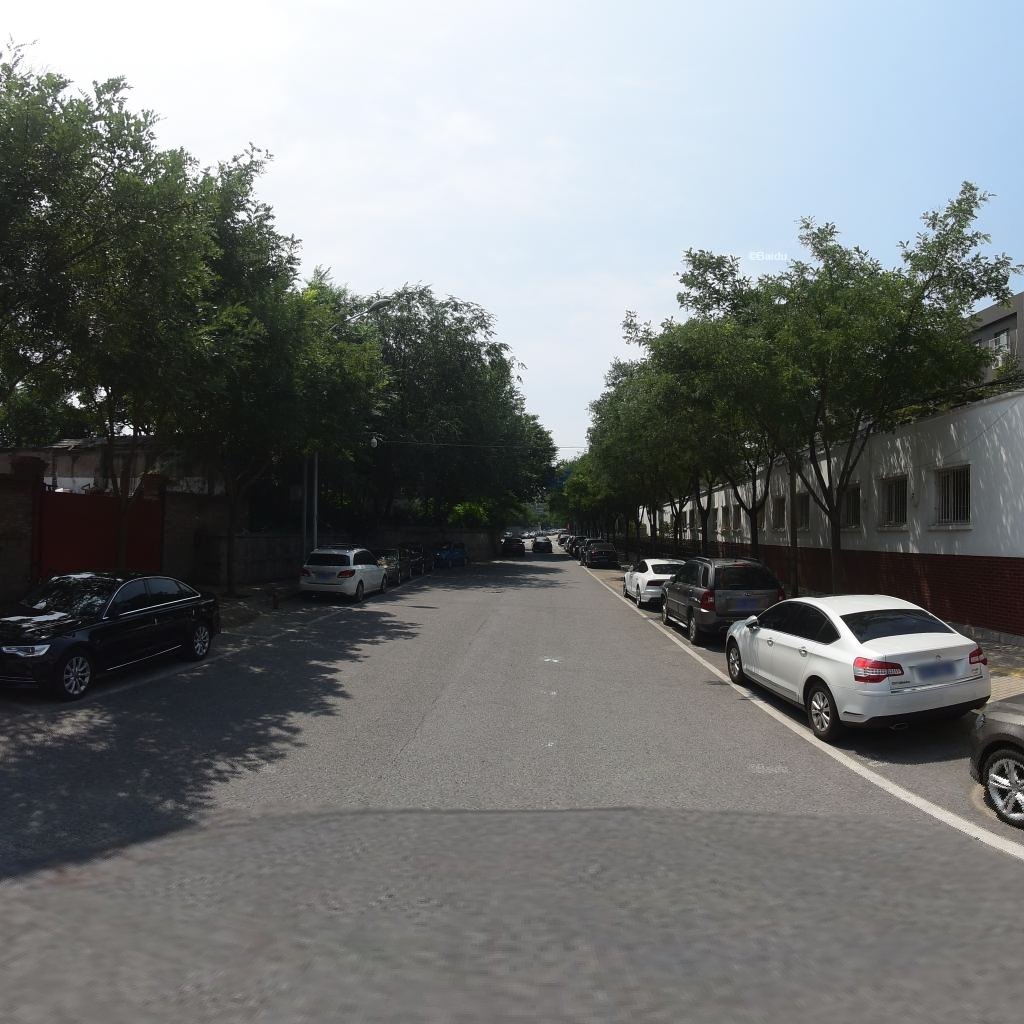
Region: Dongcheng
Road damage annotations: longitudinal crack, longitudinal crack